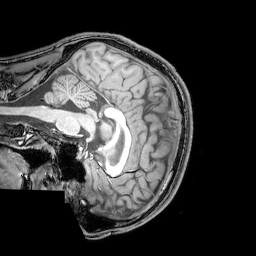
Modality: T1w
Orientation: sagittal
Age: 21
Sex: male
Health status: healthy
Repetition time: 0.081 s
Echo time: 0.037 s